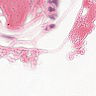
Metastatic tissue present: no